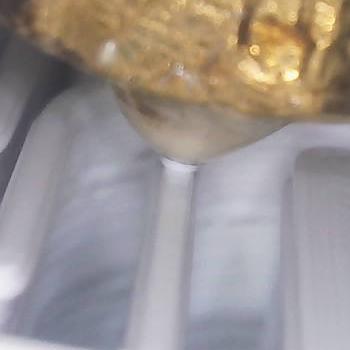
Flow rate: 149%